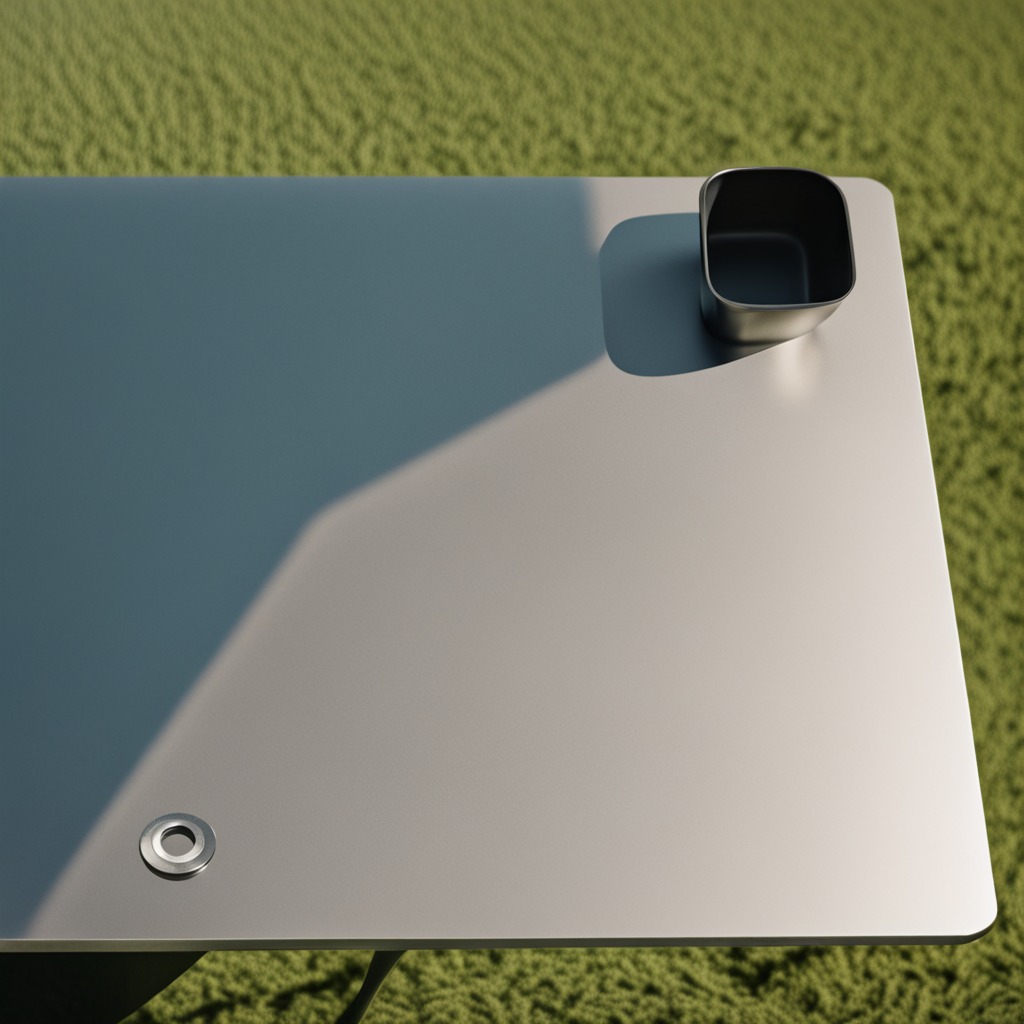
A flat metal washer lies on the textured surface.